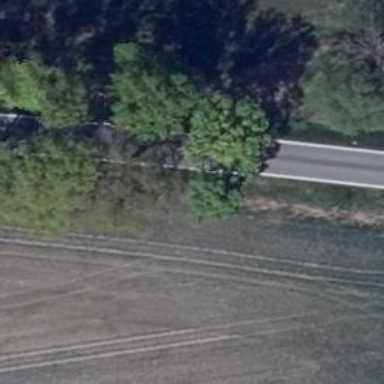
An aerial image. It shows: Row of trees in natural setting.